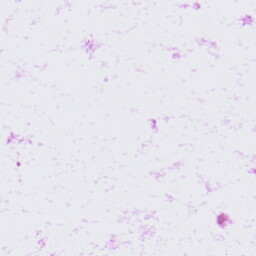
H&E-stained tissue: LymphNode